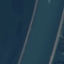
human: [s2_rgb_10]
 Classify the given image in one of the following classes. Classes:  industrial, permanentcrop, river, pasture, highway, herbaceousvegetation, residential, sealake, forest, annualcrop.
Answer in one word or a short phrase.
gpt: River